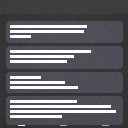
Screen state: on